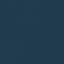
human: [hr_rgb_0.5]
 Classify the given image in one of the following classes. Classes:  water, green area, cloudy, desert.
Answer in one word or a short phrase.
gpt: water